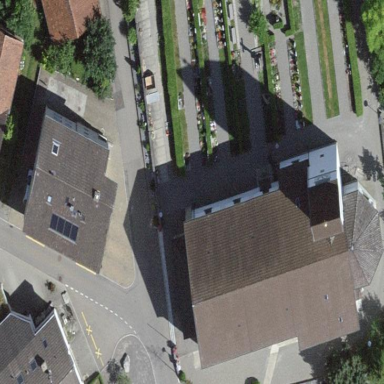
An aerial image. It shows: Church which is place of worship.